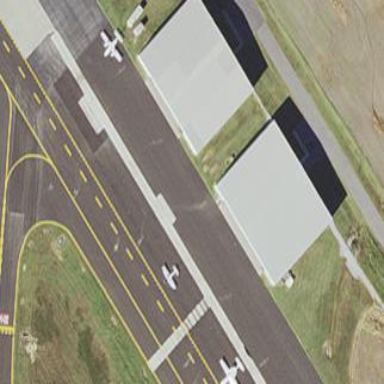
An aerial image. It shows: Hangar located at airport.